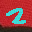
Label: 2